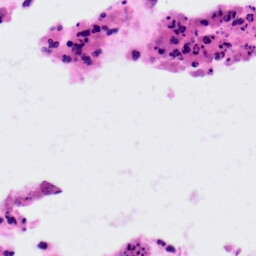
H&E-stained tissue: Colon